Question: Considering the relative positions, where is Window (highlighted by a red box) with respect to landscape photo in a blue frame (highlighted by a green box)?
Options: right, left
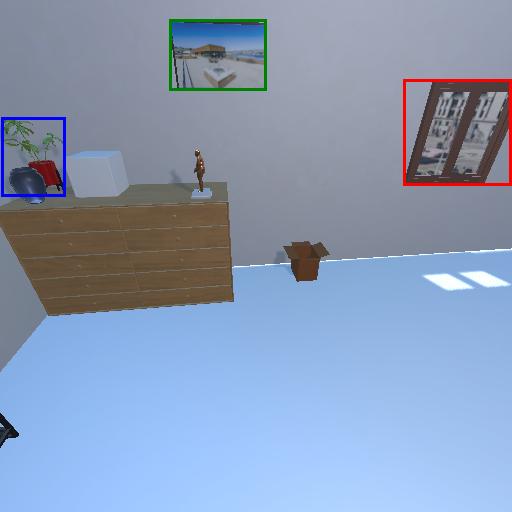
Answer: right